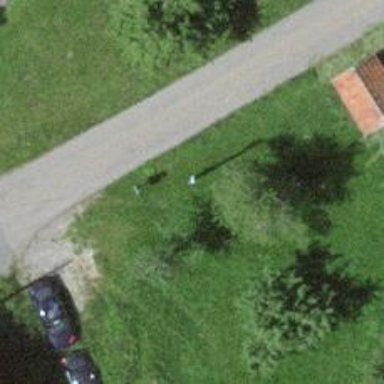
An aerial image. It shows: Minor power line.